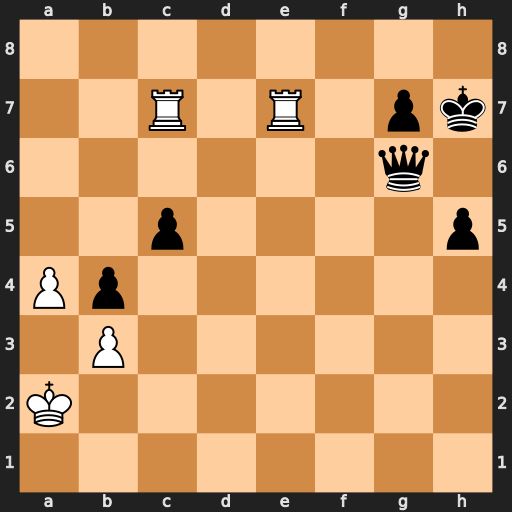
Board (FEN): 8/2R1R1pk/6q1/2p4p/Pp6/1P6/K7/8
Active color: w
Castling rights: -
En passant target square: -
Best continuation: Rxg7+ Qxg7 Rxg7+ Kxg7 a5 h4 a6